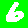
Digit: 6